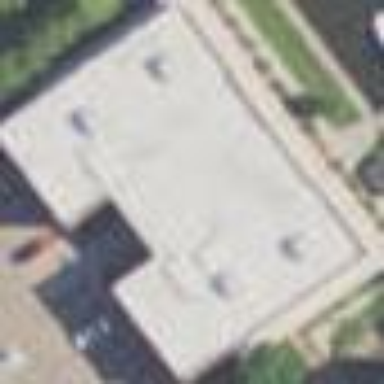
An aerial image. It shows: Events venue building.